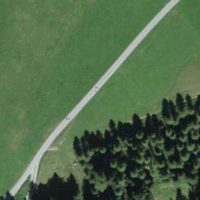
EUNIS habitat code: 24
Species observed at this site:
Lonicera caerulea
Lathyrus pratensis